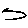
Label: zigzag